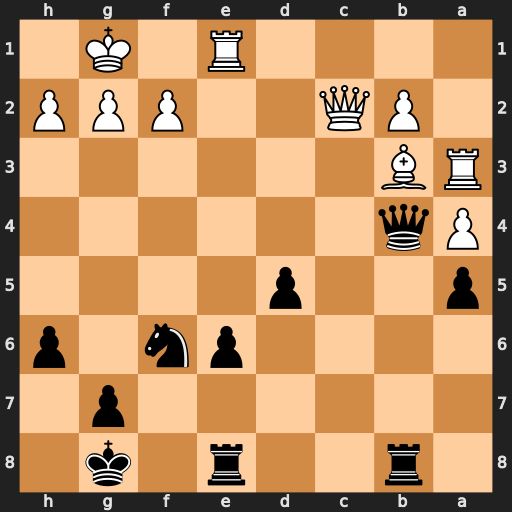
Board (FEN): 1r2r1k1/6p1/4pn1p/p2p4/Pq6/RB6/1PQ2PPP/4R1K1
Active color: b
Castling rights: -
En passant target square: -
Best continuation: Qxe1#